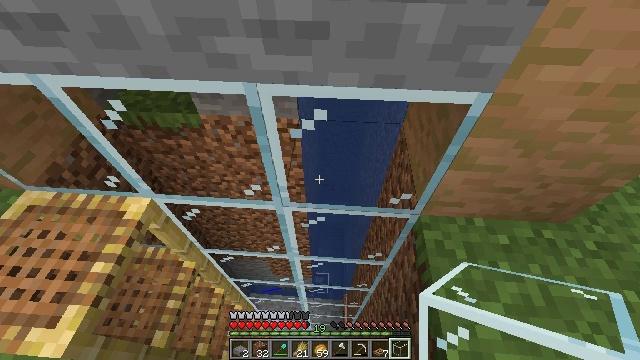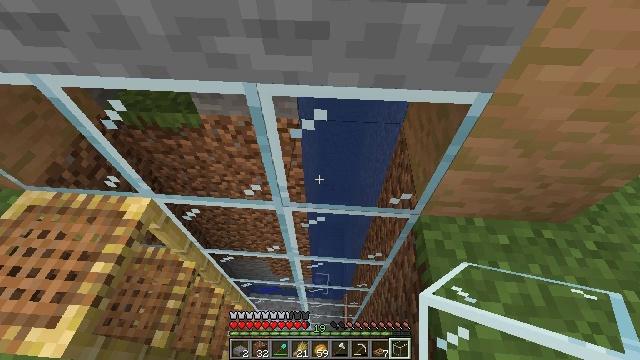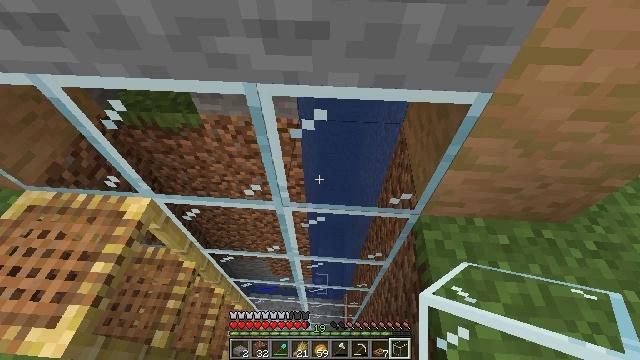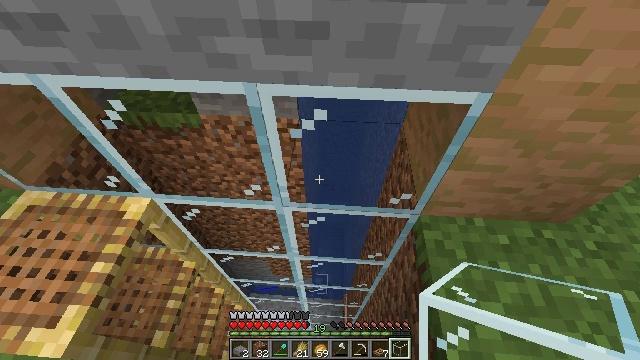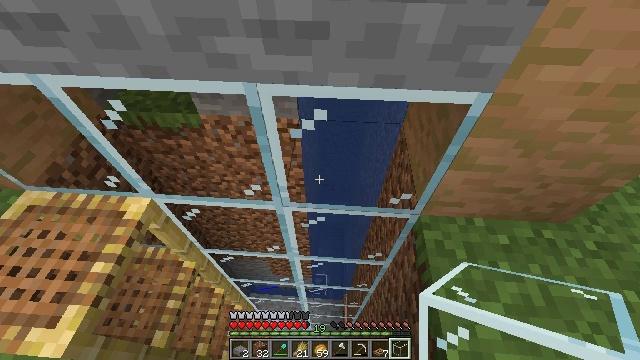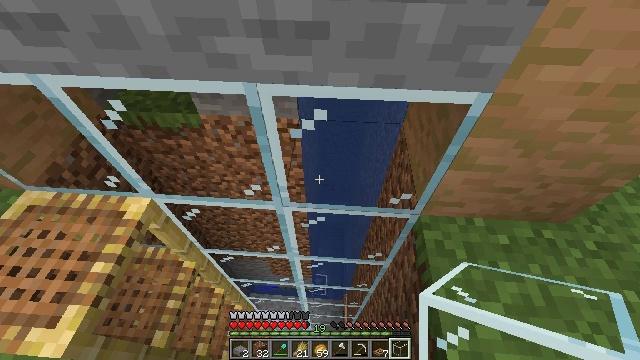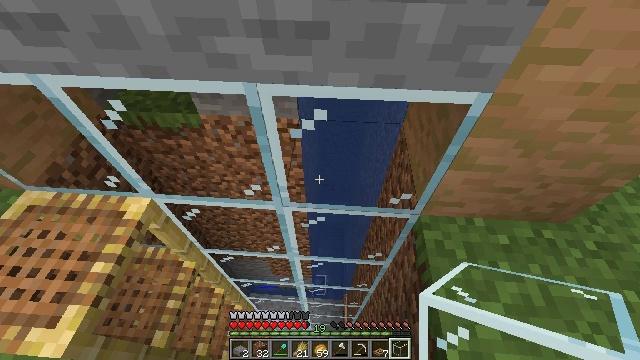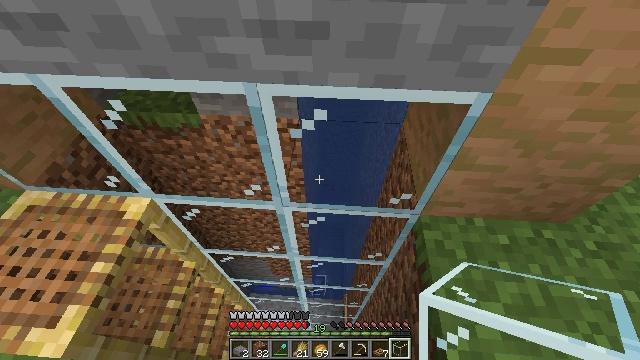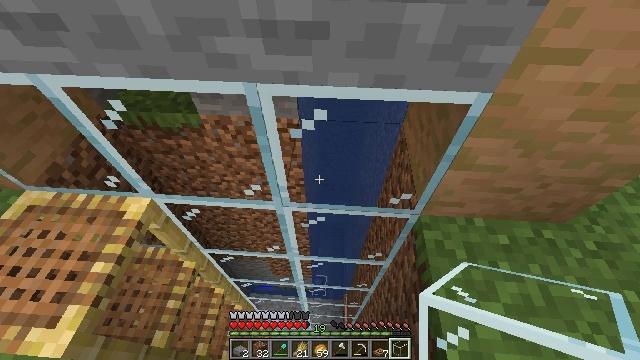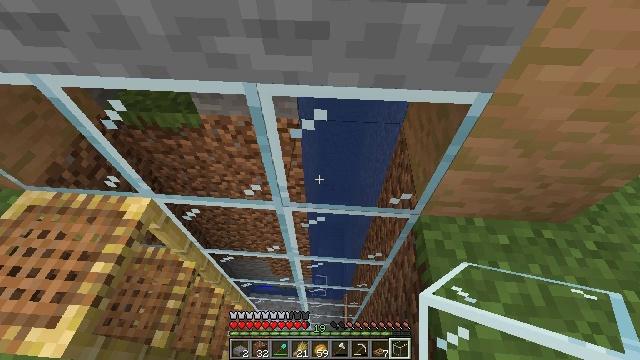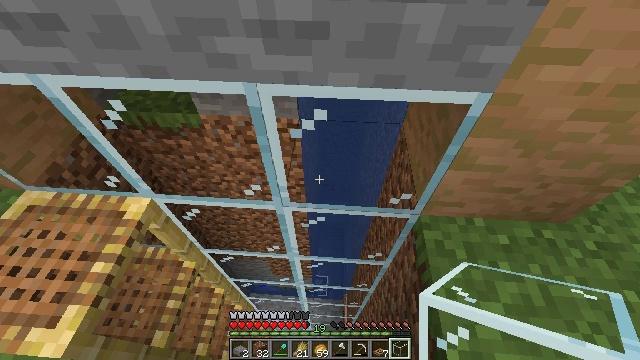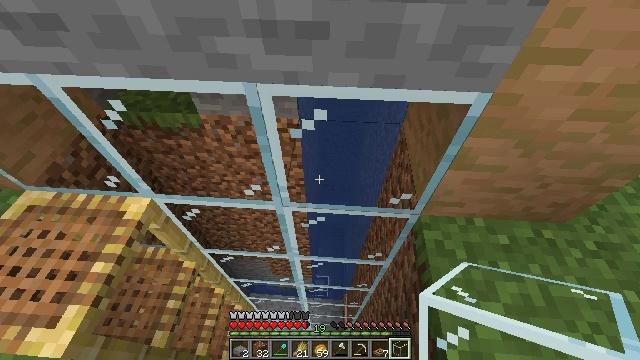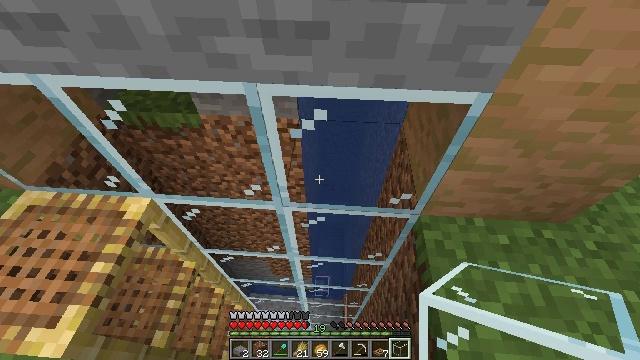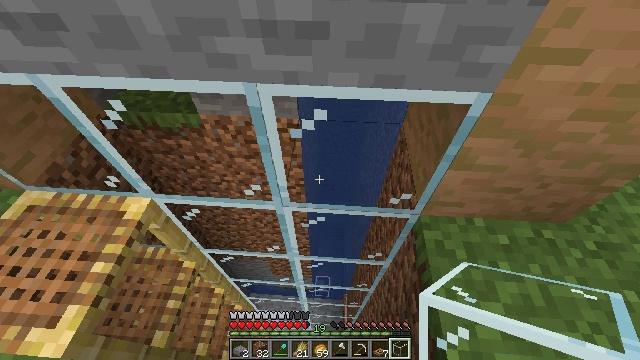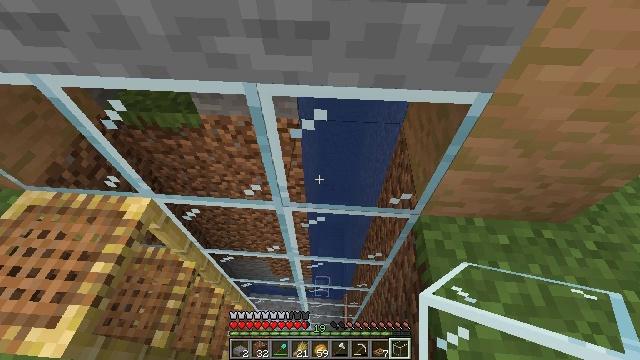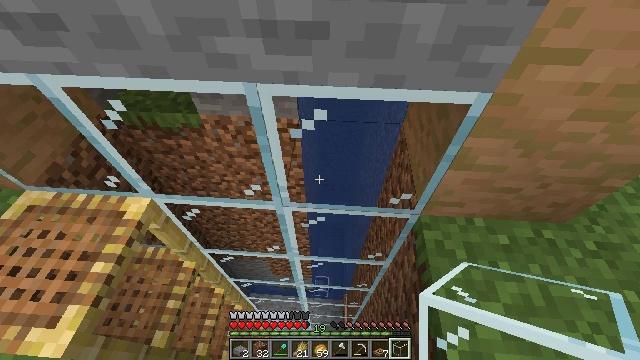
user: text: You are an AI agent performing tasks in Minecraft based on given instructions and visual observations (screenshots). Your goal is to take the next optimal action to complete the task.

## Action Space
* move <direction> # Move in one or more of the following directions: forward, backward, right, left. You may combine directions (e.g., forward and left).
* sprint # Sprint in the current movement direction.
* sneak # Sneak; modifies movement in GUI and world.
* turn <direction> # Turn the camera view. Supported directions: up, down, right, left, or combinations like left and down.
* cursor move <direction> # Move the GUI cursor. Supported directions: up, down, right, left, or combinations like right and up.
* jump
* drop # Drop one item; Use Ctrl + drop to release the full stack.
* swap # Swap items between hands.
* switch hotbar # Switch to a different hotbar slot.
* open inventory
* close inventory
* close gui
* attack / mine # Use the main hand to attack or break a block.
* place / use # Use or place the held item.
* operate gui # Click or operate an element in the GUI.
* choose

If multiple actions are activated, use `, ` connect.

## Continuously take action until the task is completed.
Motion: motion action
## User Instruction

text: Create a jungle sign in the crafting grid.
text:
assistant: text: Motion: no_op
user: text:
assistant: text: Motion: no_op
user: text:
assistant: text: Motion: no_op
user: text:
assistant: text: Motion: no_op
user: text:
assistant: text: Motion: no_op
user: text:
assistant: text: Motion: no_op
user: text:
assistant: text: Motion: no_op
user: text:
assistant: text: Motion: no_op
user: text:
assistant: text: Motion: no_op
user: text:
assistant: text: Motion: no_op
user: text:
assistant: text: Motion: no_op
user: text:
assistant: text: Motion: no_op
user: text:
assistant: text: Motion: no_op
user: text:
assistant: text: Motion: no_op
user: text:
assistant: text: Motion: no_op
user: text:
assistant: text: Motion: no_op
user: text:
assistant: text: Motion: no_op
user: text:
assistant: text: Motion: no_op
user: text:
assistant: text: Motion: no_op
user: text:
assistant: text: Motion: no_op
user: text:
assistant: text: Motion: no_op
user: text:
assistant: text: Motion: no_op
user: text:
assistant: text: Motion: no_op
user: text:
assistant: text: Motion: no_op
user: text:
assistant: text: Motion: no_op
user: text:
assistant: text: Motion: no_op
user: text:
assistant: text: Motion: no_op
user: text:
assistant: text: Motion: no_op
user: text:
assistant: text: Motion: no_op
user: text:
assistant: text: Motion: no_op